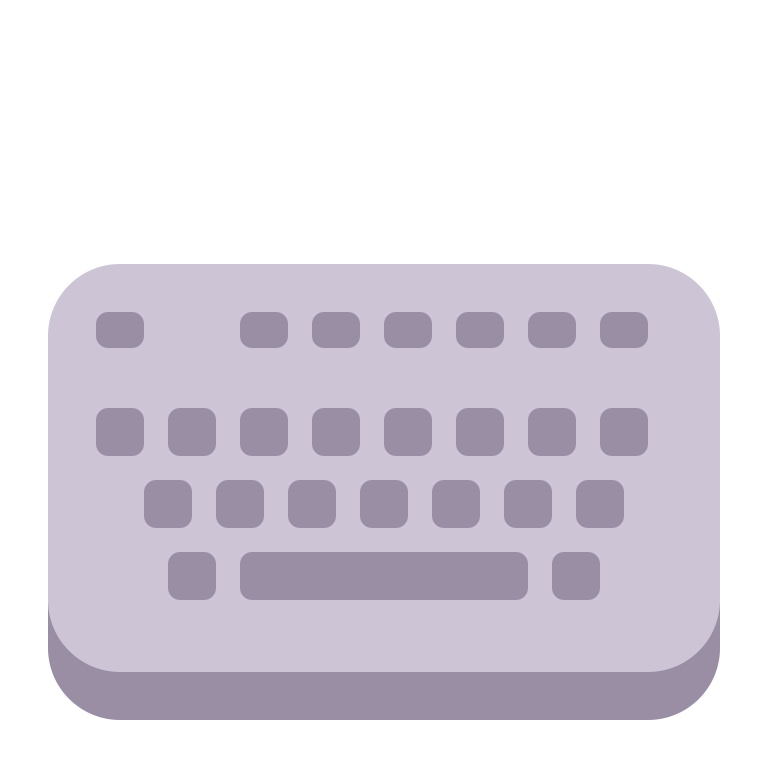
keyboard flat